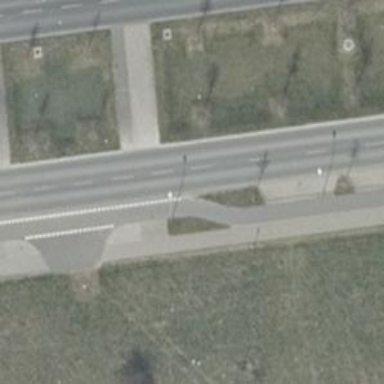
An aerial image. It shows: Unmarked footway crossing with pedestrian island.